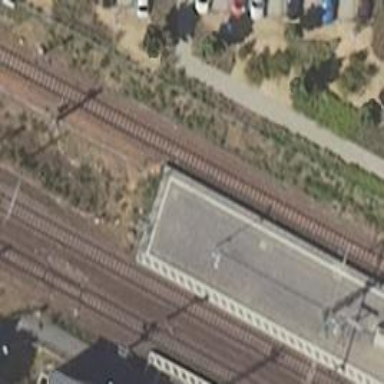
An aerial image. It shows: Railway track with contact line for electrification.